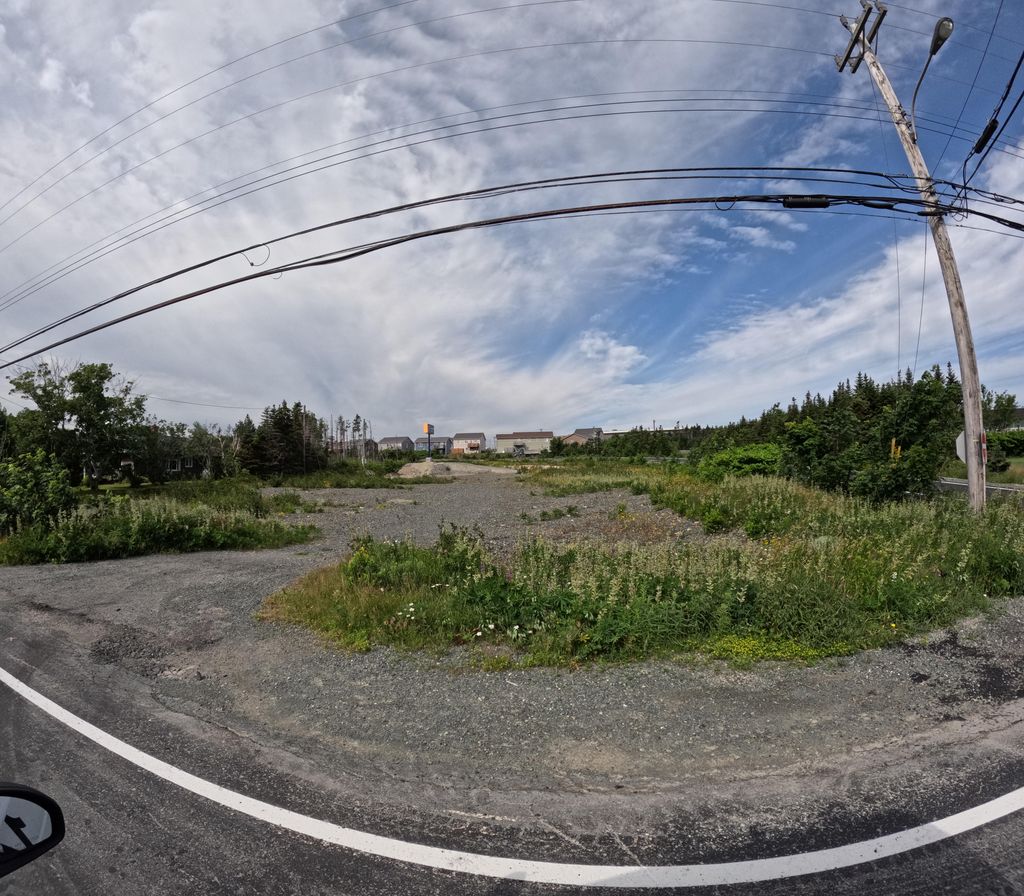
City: st_johns